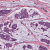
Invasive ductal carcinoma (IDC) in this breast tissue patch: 1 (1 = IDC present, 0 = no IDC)